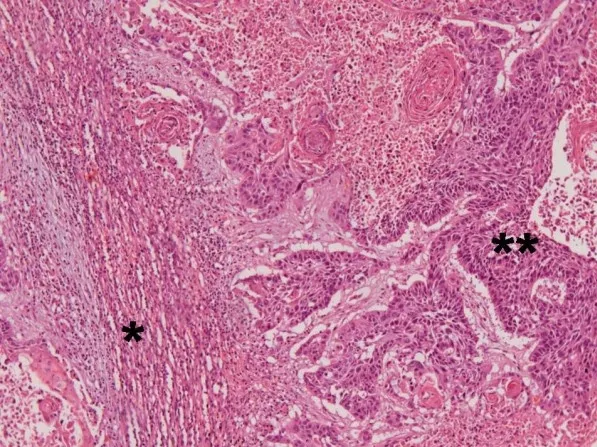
Red pulp (*) invaded by the squamous cell carcinoma (**). Tumor cells exhibit keratinization and intercellular bridges and keratin pearls. HE, 200x.
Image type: pathology (h&e)